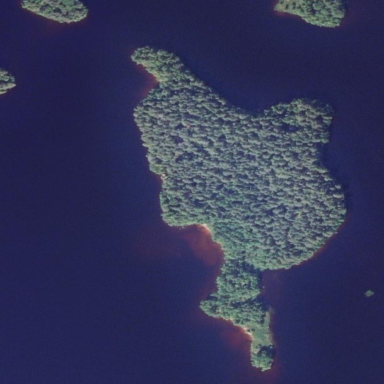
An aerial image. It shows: Island.